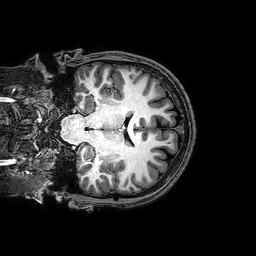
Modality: T1w
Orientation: coronal
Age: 21
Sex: male
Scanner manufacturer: philips
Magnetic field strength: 3 T
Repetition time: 0.008328 s
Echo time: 0.00382 s